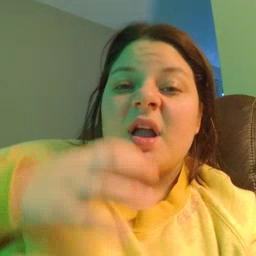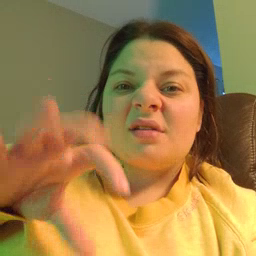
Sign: hot